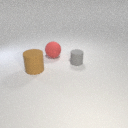
large brown rubber cylinder in front of large red rubber sphere